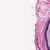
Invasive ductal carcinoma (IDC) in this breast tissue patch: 0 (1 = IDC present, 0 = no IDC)